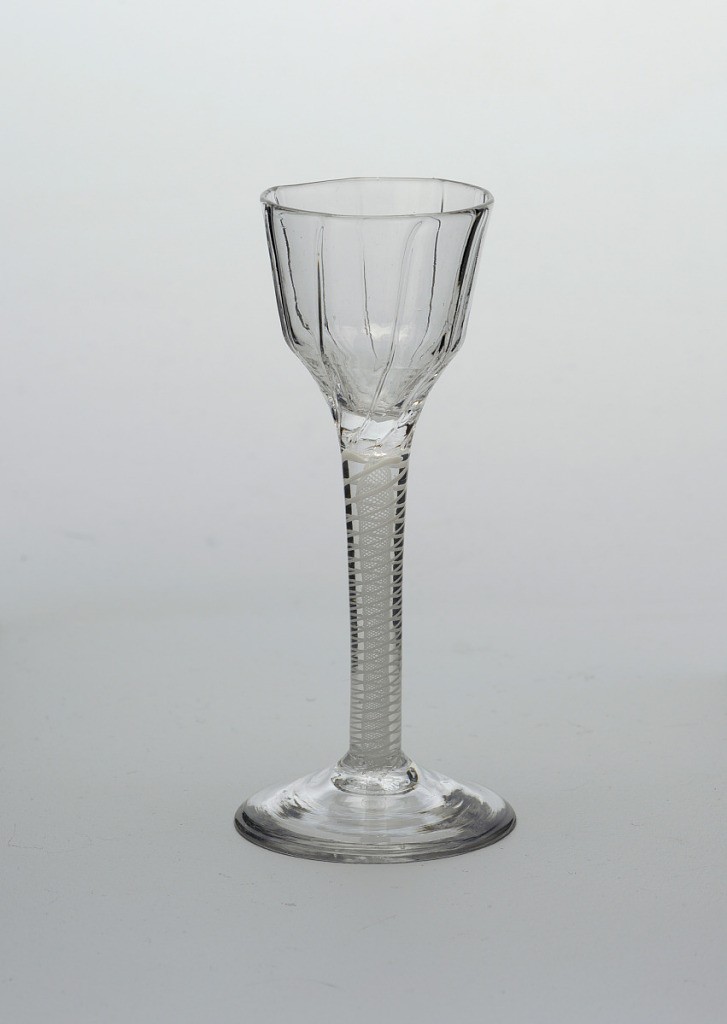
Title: Wine glass
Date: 18th century
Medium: Glass
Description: spiral twist